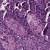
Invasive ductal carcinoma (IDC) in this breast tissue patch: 0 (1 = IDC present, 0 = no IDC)